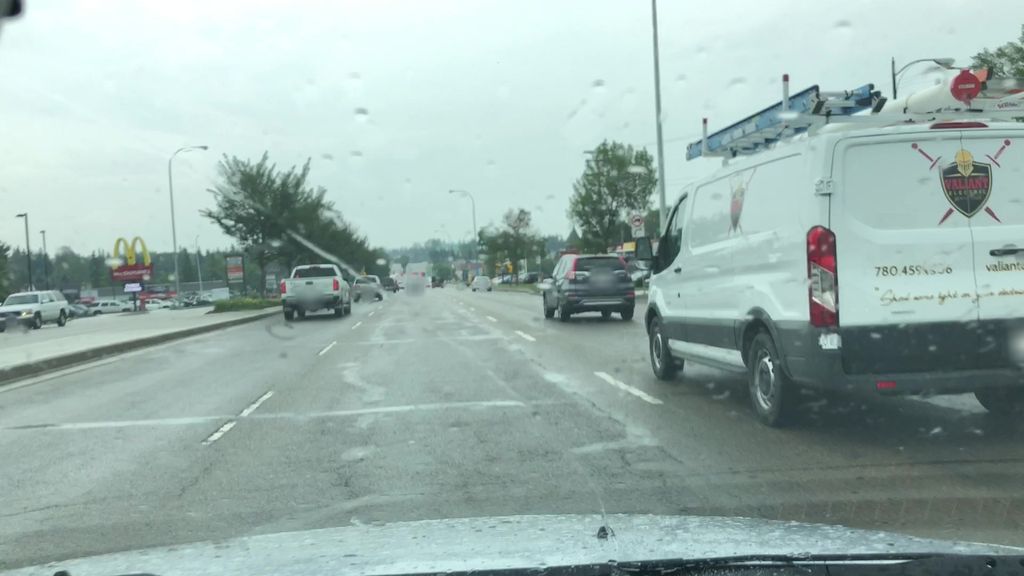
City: edmonton